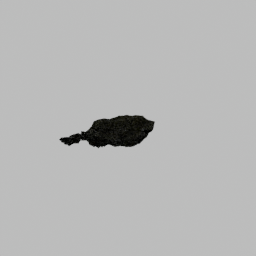
Label: nature